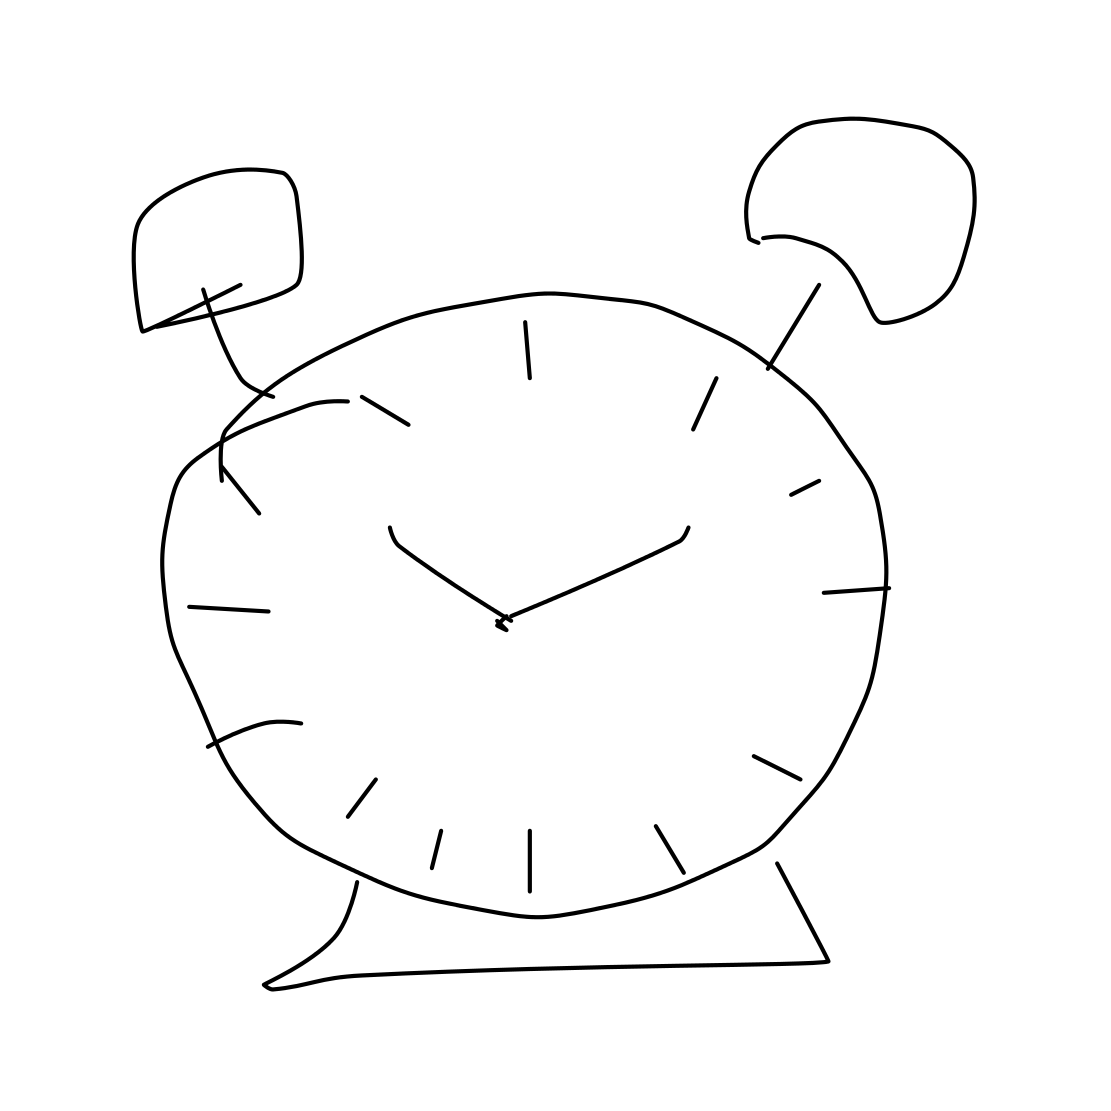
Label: alarm clock